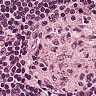
Metastatic tissue present: no